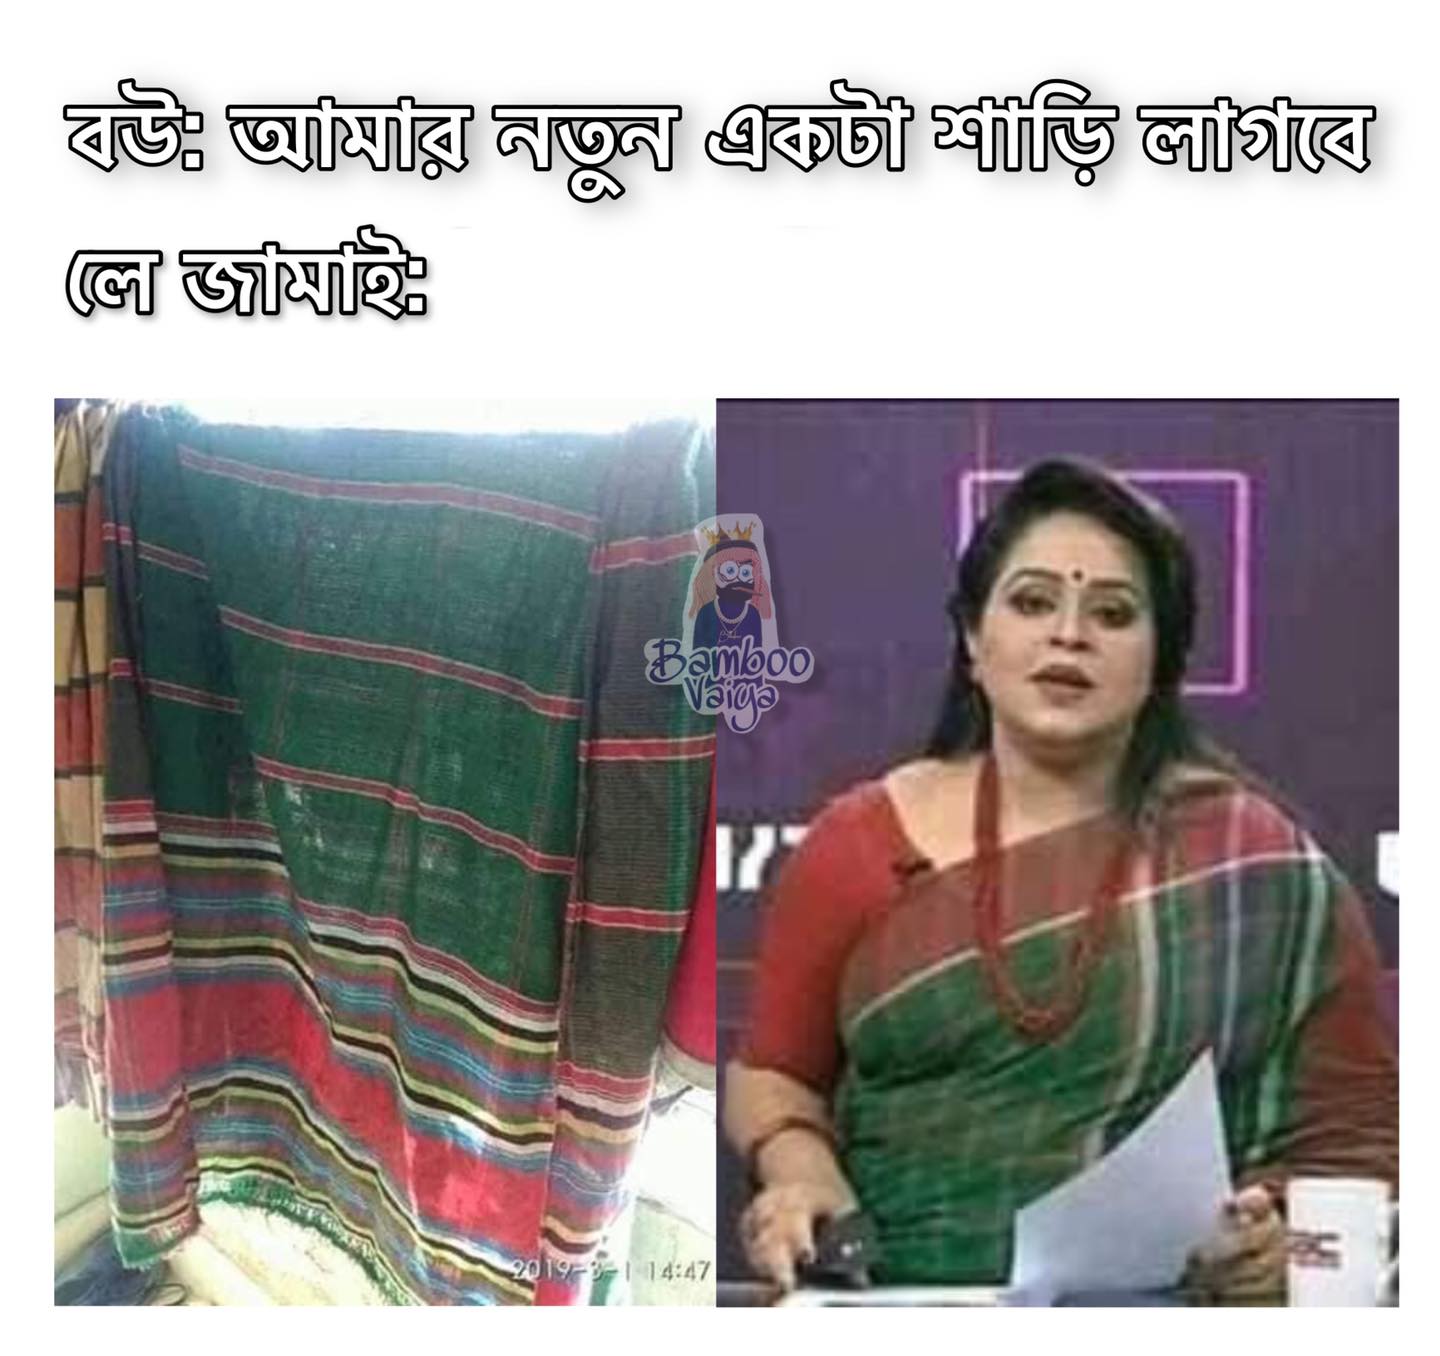
Caption: বউঃ আমার নতুন একটা শাড়ি লাগবে    লে জামাইঃ
Label: hate